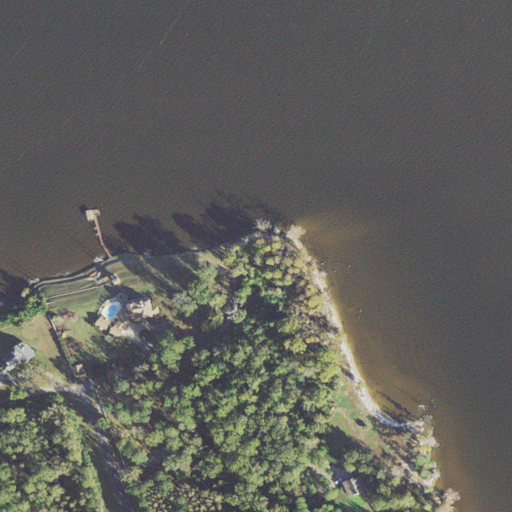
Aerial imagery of cape in North Carolina named Maules Point containing open water, woody wetlands, evergreen forest, shrub, low intensity development, open development, mixed forest, deciduous forest, herbaceous wetlands, and barren land